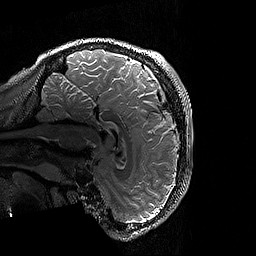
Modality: T2w
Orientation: sagittal
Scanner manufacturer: siemens
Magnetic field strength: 3 T
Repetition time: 3.2 s
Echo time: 0.428 s